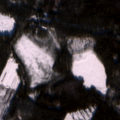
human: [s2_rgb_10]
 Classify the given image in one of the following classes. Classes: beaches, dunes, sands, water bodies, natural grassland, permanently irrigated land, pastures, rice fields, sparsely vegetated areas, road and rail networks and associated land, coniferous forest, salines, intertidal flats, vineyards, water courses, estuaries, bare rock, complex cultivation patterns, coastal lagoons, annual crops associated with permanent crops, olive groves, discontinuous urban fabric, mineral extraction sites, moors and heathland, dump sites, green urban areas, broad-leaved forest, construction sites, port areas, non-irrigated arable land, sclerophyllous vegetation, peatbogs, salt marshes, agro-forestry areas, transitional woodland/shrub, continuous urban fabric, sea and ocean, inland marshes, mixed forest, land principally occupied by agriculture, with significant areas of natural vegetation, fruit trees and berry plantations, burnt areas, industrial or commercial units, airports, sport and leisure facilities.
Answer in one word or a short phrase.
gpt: coniferous forest, mixed forest, transitional woodland/shrub